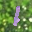
Label: 1